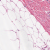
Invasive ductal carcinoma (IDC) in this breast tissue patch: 0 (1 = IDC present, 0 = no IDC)